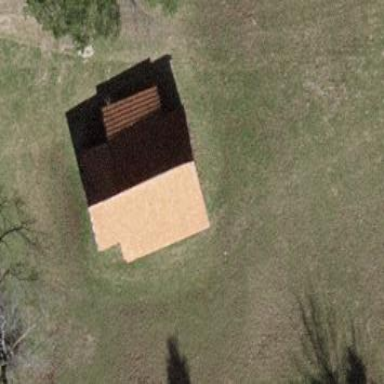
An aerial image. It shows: Shed building.